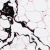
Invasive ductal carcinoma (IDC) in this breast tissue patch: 0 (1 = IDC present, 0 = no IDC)